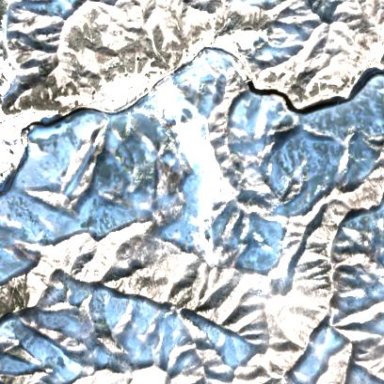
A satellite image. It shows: Area designated for winter sports.